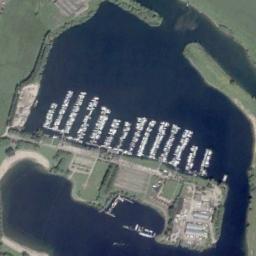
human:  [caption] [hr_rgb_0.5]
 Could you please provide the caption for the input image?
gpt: The harbor is large and many ships have stopped .

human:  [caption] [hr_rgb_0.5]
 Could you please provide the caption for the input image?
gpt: The harbor with lots of neatly docked boats is next to some lawns .

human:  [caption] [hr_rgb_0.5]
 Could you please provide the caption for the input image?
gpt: There are many ships in the harbor .

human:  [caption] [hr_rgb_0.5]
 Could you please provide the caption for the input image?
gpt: Neatly moored on the sea next to the harbor next to the lawn .

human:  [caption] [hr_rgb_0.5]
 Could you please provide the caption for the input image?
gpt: There are green lawns around the harbor with many ships .